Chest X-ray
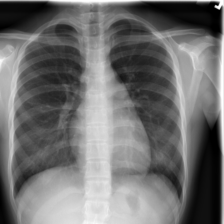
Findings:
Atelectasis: negative
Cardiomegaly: positive
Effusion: positive
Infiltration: negative
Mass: negative
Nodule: negative
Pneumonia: negative
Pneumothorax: negative
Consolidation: negative
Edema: negative
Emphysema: negative
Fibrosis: negative
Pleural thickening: negative
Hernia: negative